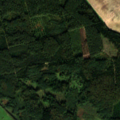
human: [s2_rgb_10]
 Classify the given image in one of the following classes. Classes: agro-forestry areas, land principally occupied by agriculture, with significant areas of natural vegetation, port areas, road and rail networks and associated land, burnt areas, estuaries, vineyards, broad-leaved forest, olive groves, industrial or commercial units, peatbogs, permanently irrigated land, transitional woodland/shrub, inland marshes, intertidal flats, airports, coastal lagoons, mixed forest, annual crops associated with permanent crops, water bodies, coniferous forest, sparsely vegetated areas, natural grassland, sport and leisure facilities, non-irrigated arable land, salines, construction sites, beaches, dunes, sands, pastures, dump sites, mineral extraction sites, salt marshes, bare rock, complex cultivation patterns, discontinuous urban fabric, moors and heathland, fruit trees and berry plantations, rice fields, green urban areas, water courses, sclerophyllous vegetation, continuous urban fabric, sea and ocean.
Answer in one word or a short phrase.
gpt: non-irrigated arable land, pastures, broad-leaved forest, coniferous forest, mixed forest, transitional woodland/shrub